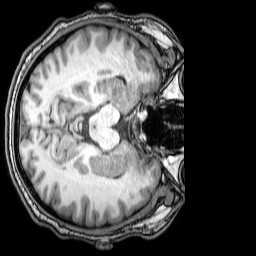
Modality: T1w
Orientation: axial
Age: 25
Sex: male